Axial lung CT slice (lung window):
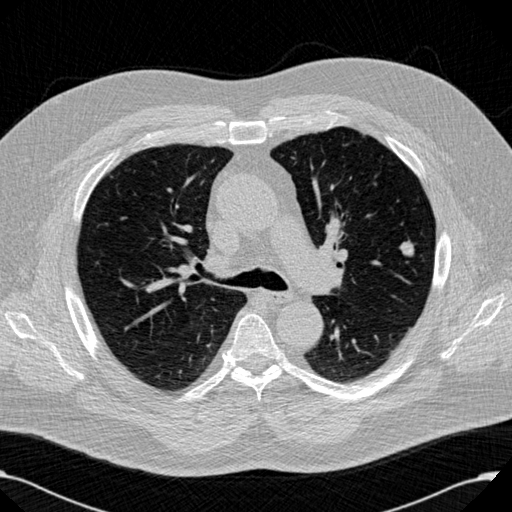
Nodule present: yes
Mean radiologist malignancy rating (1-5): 2.75